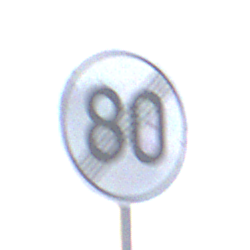
Verkehrszeichen: EndeGeschwindigkeit80
Umgebung: Outdoor, Nature
Tageszeit: Midday
Wetter: PartlyCloudy
Licht: Natural
Jahreszeit: NotSpecified
Kontrast: LowContrast